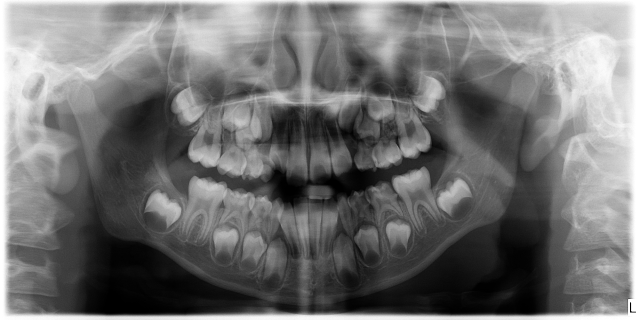
child